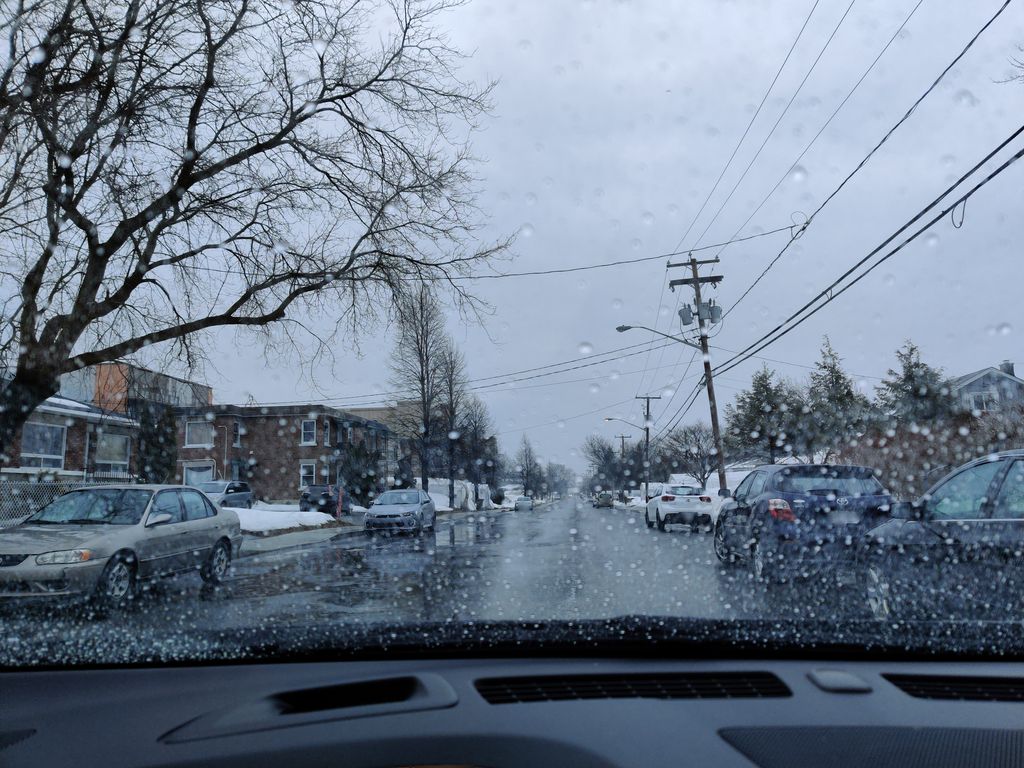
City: montreal